Question: Started learning Rails, so may this question is obsolete but yet I want to know what exactly it is in rails.
I am trying to create a login form for users, so after googling i came across 'devise'(yet not sure what exactly it do, but i gave a try yet).
Link for the tutorial- <URL>
I am stuck with page 4 of 22 at -

I dont know where i do need to add these line.(things are on localhost) and I would like to know that I really i am following the correct tutorial to create a login form in Rails?
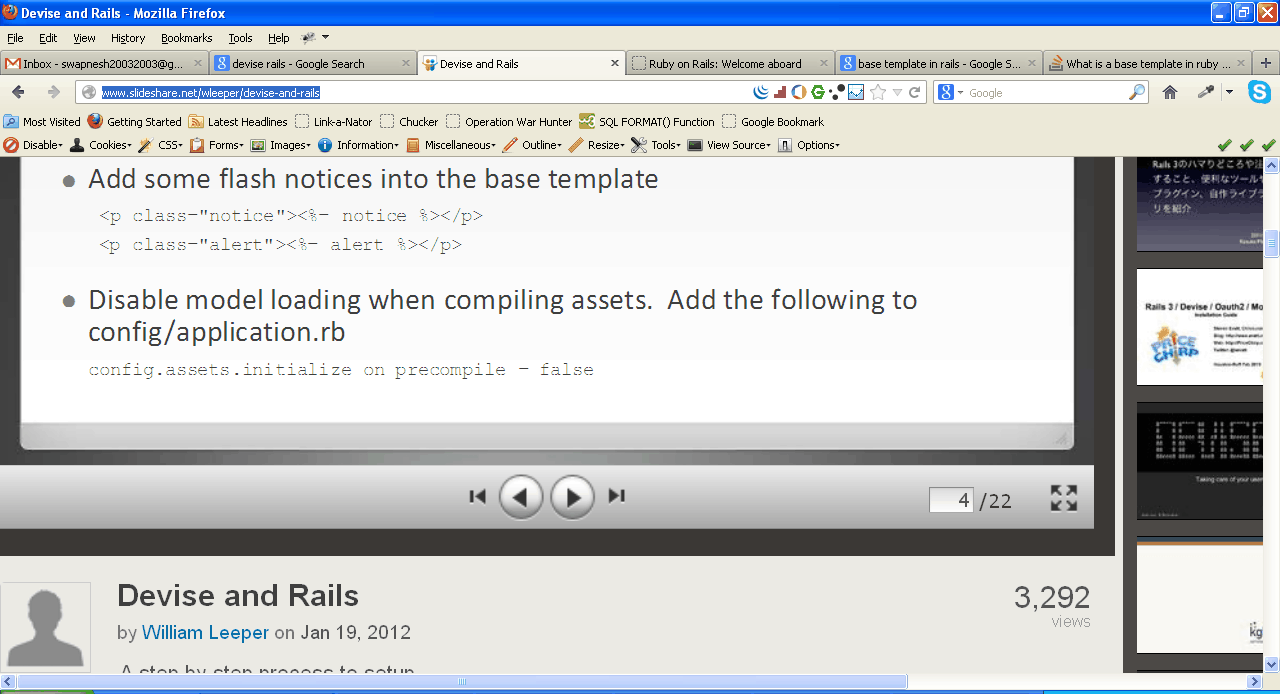
Answer: Base template is 'application.html.erb' by default.